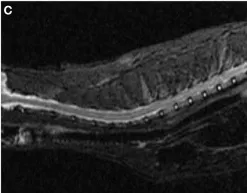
Short tau inversion recovery (STIR). There was no abnormal hyperintense signal observed within the vertebral body on the STIR sagittal image (C).
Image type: radiology (mri)